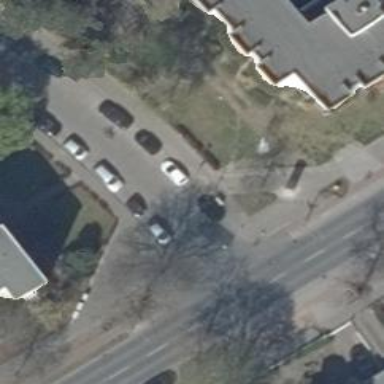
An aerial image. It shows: Residential road with asphalt surface and separate sidewalk.